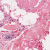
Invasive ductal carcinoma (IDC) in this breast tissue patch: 0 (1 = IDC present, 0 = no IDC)